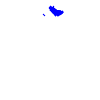
Particle: electron